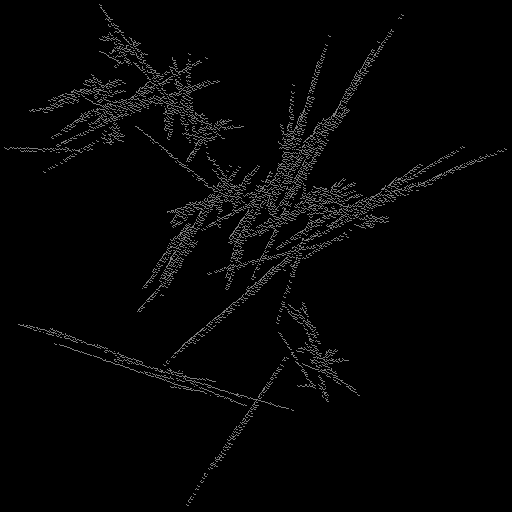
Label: groundpine